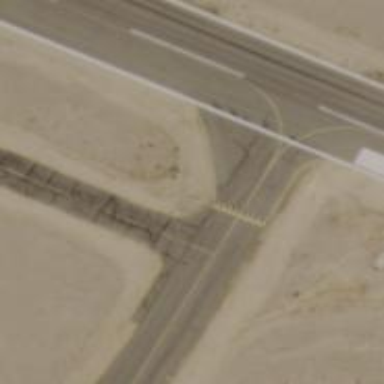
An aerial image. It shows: View of taxiway at the airport.